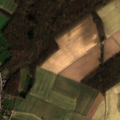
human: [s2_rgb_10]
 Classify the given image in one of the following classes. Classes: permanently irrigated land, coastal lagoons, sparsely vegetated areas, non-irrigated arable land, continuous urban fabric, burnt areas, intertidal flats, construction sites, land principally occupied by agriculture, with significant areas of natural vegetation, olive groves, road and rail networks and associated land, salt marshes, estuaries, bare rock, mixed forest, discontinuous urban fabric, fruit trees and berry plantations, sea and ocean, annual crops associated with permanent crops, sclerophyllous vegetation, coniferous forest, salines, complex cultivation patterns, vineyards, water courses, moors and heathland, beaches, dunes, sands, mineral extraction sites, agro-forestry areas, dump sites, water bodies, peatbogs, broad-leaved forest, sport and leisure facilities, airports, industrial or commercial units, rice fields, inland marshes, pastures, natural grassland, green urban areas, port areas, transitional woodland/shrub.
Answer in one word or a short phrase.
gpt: non-irrigated arable land, pastures, complex cultivation patterns, broad-leaved forest